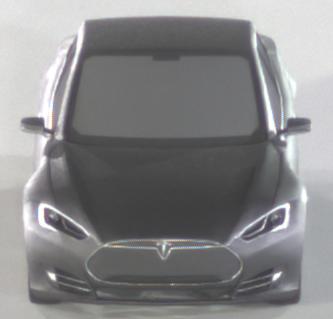
Make: Tesla
Model: Model S 60
Detailed model: Model S
Model produced from: 2013/10
Model produced until: 2014/10
Doors: 5
Color: gray
Road condition: dry road
Daytime: night
Contrast: high contrast